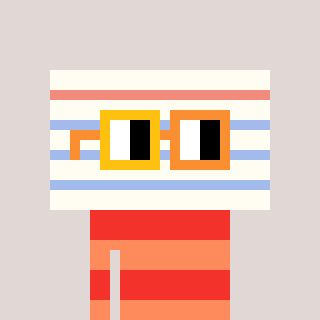
a pixel art character with square yellow and orange glasses, a empty notebook page-shaped head and a peachy-colored body on a warm background